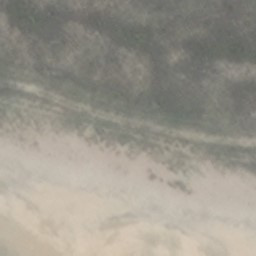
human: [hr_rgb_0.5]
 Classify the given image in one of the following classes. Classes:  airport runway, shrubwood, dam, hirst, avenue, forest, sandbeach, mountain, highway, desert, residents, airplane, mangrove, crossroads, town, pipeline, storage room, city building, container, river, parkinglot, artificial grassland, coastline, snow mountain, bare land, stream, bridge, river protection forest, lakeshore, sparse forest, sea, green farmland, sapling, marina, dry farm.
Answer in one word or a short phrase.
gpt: sandbeach